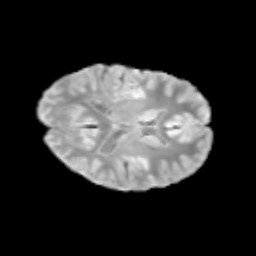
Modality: T2w
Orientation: axial
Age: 11
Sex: male
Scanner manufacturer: siemens
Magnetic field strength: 3 T
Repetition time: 3.8 s
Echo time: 0.07 s